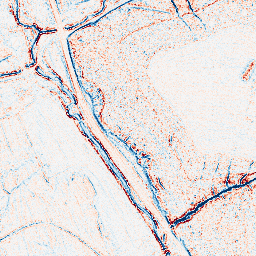
Category: edge_preserving
Decomposition family: bilateral
Decomposition parameters: d: 5
sigma_color: 100
sigma_space: 25
Upsampling method: sinc_hamming
Upsampling parameters: scale: 8
kernel_size: 16
Upsampling scale: 8